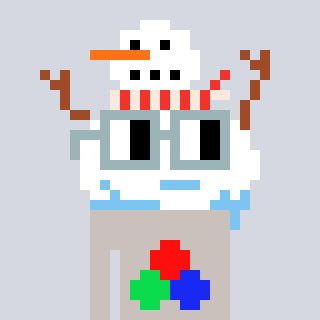
a pixel art character with square dark gray glasses, a snowman-shaped head and a foggrey-colored body on a cool background